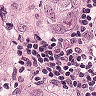
Metastatic tissue present: yes